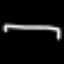
Label: The Eiffel Tower